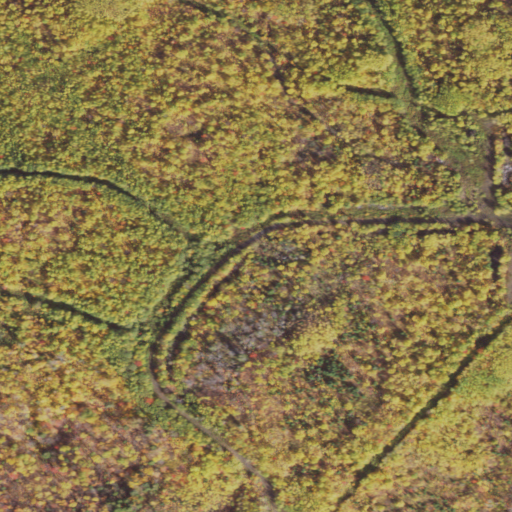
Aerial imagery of mountains in Minnesota named Embarrass Mountains containing deciduous forest, mixed forest, and shrub